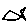
Label: fish